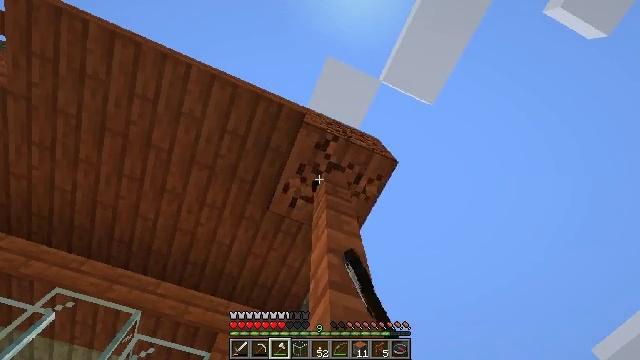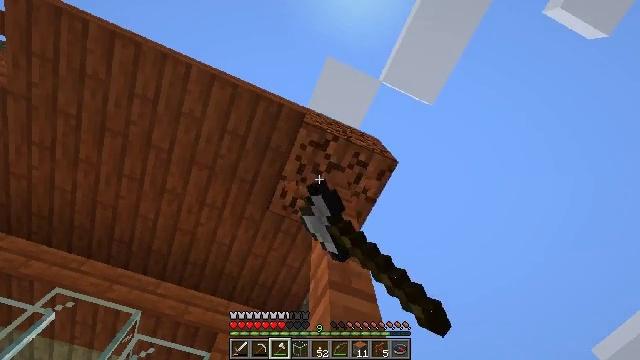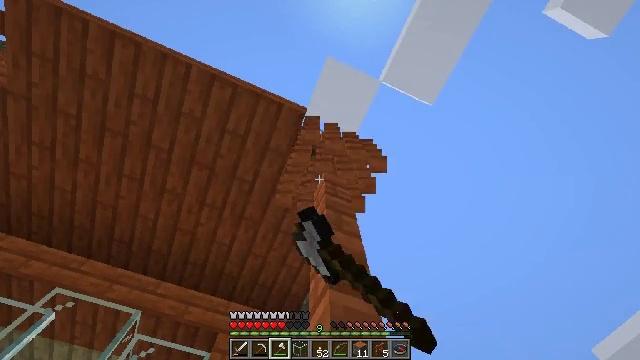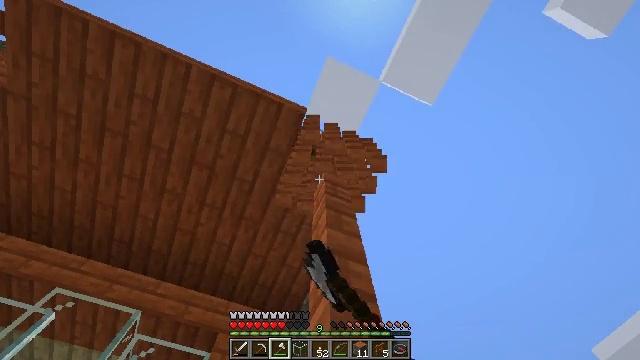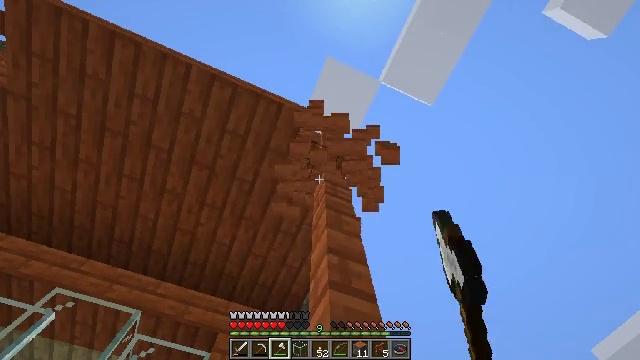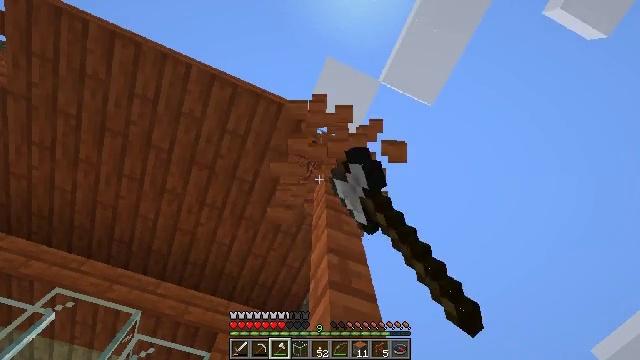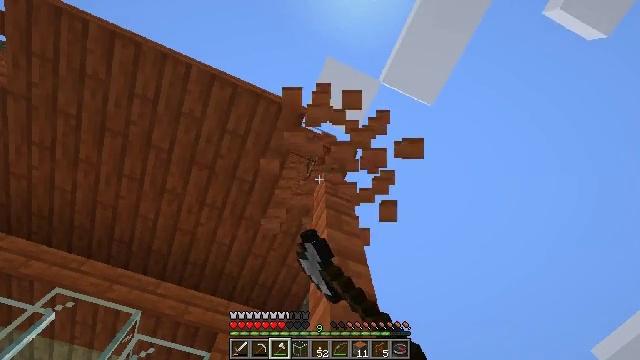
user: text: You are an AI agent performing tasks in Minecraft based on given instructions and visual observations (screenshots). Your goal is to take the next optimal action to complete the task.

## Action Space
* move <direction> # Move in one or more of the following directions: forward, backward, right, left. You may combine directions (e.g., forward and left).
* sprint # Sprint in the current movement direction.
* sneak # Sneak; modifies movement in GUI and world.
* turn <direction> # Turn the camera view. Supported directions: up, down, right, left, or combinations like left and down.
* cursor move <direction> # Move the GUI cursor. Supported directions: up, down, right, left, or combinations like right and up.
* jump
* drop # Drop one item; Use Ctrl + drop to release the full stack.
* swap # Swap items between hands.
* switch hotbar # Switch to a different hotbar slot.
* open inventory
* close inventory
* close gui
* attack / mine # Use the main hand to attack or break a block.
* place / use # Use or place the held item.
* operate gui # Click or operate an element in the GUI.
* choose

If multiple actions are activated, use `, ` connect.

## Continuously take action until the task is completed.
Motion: motion action
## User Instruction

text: Collect the acacia slab into your inventory.
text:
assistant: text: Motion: attack / mine
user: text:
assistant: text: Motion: attack / mine
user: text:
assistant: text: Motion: attack / mine
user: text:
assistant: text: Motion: attack / mine
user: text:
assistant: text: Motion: attack / mine
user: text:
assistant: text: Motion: no_op
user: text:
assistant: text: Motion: no_op